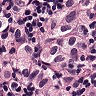
Metastatic tissue present: yes